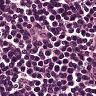
Metastatic tissue present: no